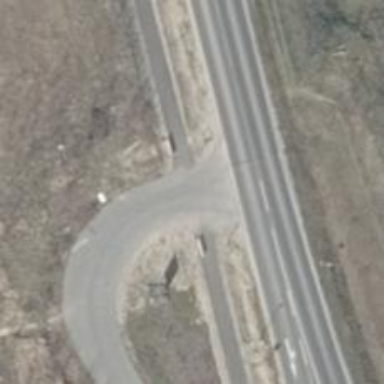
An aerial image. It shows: Uncontrolled crossing on the road.